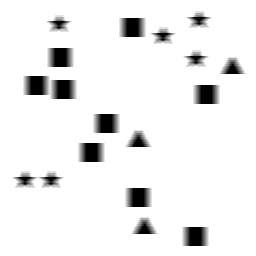
Squares: 9
Triangles: 3
Stars: 6
Total shapes: 18